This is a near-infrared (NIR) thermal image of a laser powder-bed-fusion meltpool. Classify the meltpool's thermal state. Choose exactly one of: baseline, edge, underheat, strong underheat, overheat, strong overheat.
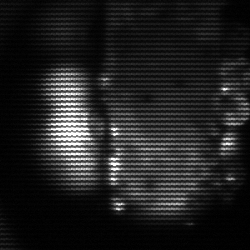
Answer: strong underheat